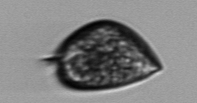
Label: Prorocentrum_micans